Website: apple
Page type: payment
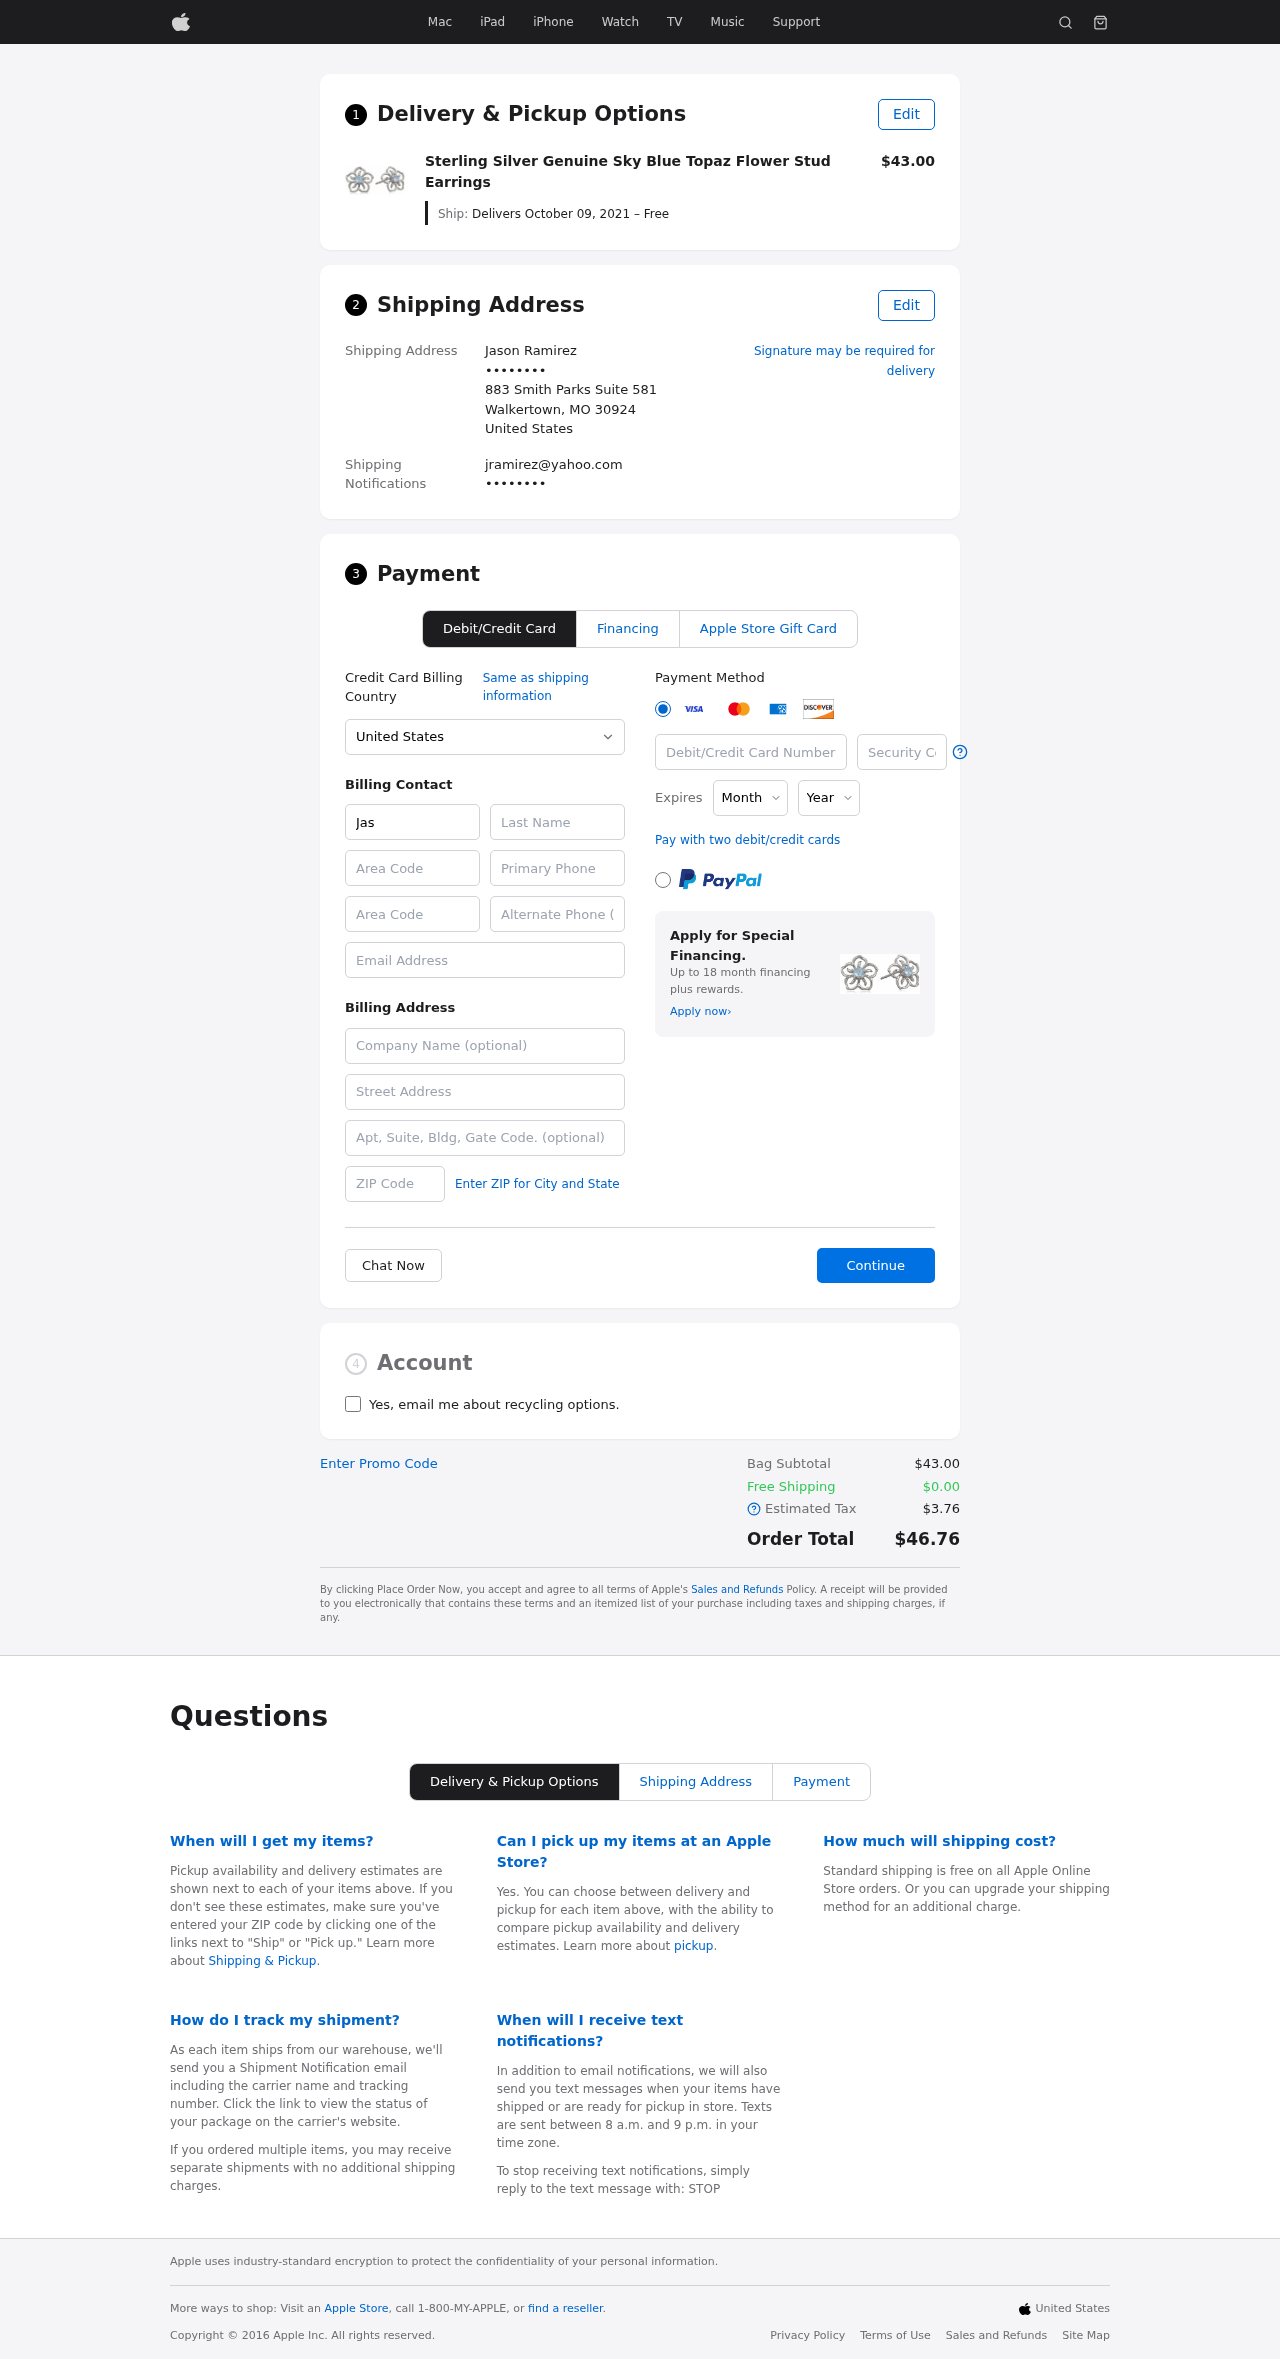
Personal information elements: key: PII_CARD_CVV
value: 861
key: PII_CARD_EXPIRY_MONTH
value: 04
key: PII_CARD_EXPIRY_YEAR
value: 27
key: PII_CARD_NUMBER
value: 6011 9785 7585 1267
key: PII_CITY_STATE_ZIP
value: Walkertown, MO 30924
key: PII_COUNTRY
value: United States
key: PII_EMAIL
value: jramirez@yahoo.com
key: PII_EMAIL2
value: jramirez@yahoo.com
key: PII_FIRSTNAME
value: Jason
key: PII_FULLNAME
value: Jason Ramirez
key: PII_LASTNAME
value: Ramirez
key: PII_PHONE3
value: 5552809961
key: PII_PHONE_ALT
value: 6466156262
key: PII_PHONE_ALT_AREA
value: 646
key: PII_PHONE_AREA
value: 555
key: PII_SECURITY_CODE
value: WF81
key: PII_STREET
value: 883 Smith Parks Suite 581
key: PII_PHONE
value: ••••••••
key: PII_PHONE2
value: ••••••••
Product elements: key: PRODUCT1_NAME
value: Sterling Silver Genuine Sky Blue Topaz Flower Stud Earrings
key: PRODUCT1_PRICE
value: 43
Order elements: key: ORDER_DELIVERY_DATE
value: Delivers October 09, 2021 – Free
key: ORDER_SUBTOTAL
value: $43.00
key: ORDER_SHIPPING_COST
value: $0.00
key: ORDER_TAX
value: $3.76
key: ORDER_TOTAL
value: $46.76